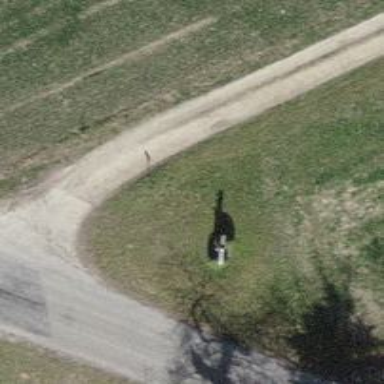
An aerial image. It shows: Historic wayside cross.